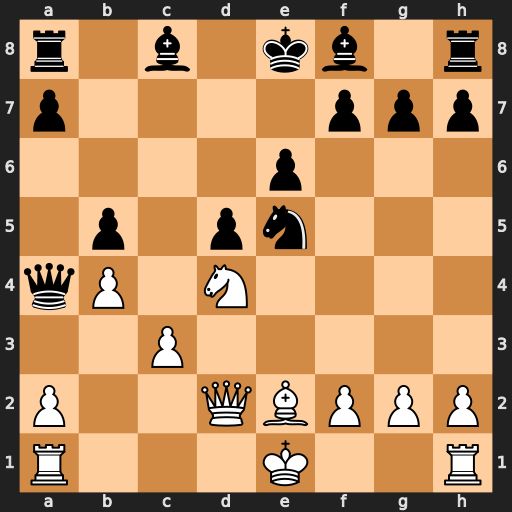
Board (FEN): r1b1kb1r/p4ppp/4p3/1p1pn3/qP1N4/2P5/P2QBPPP/R3K2R
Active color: w
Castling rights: KQkq
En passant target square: -
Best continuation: Bxb5+ Bd7 Bxa4